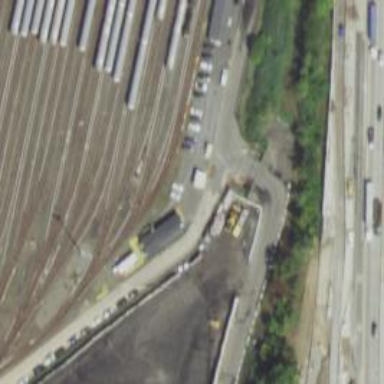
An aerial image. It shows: Yard meant for services.